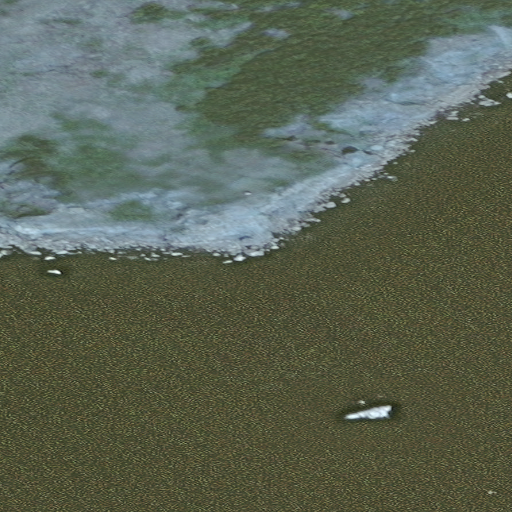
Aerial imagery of cape in Alaska named Rocky Point containing only unknown